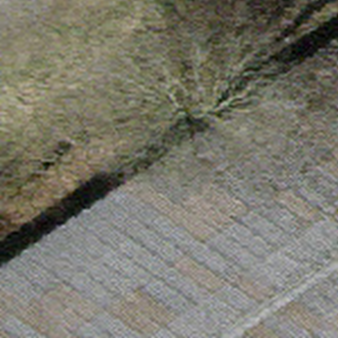
Label: other